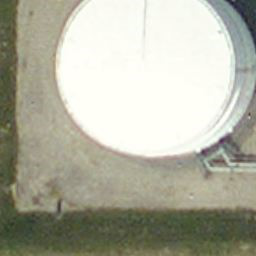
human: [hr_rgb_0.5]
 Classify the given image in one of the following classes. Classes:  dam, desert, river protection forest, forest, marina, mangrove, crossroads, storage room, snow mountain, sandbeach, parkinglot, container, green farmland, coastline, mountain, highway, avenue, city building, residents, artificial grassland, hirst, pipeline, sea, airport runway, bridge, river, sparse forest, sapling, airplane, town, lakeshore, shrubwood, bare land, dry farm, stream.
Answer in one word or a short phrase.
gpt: storage room